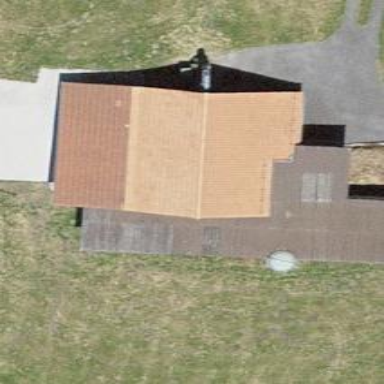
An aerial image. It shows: Rural barn.